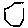
Label: hexagon